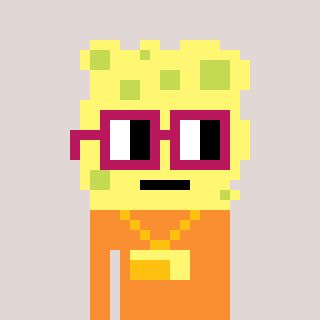
a pixel art character with square dark red glasses, a sponge-shaped head and a orange-colored body on a warm background